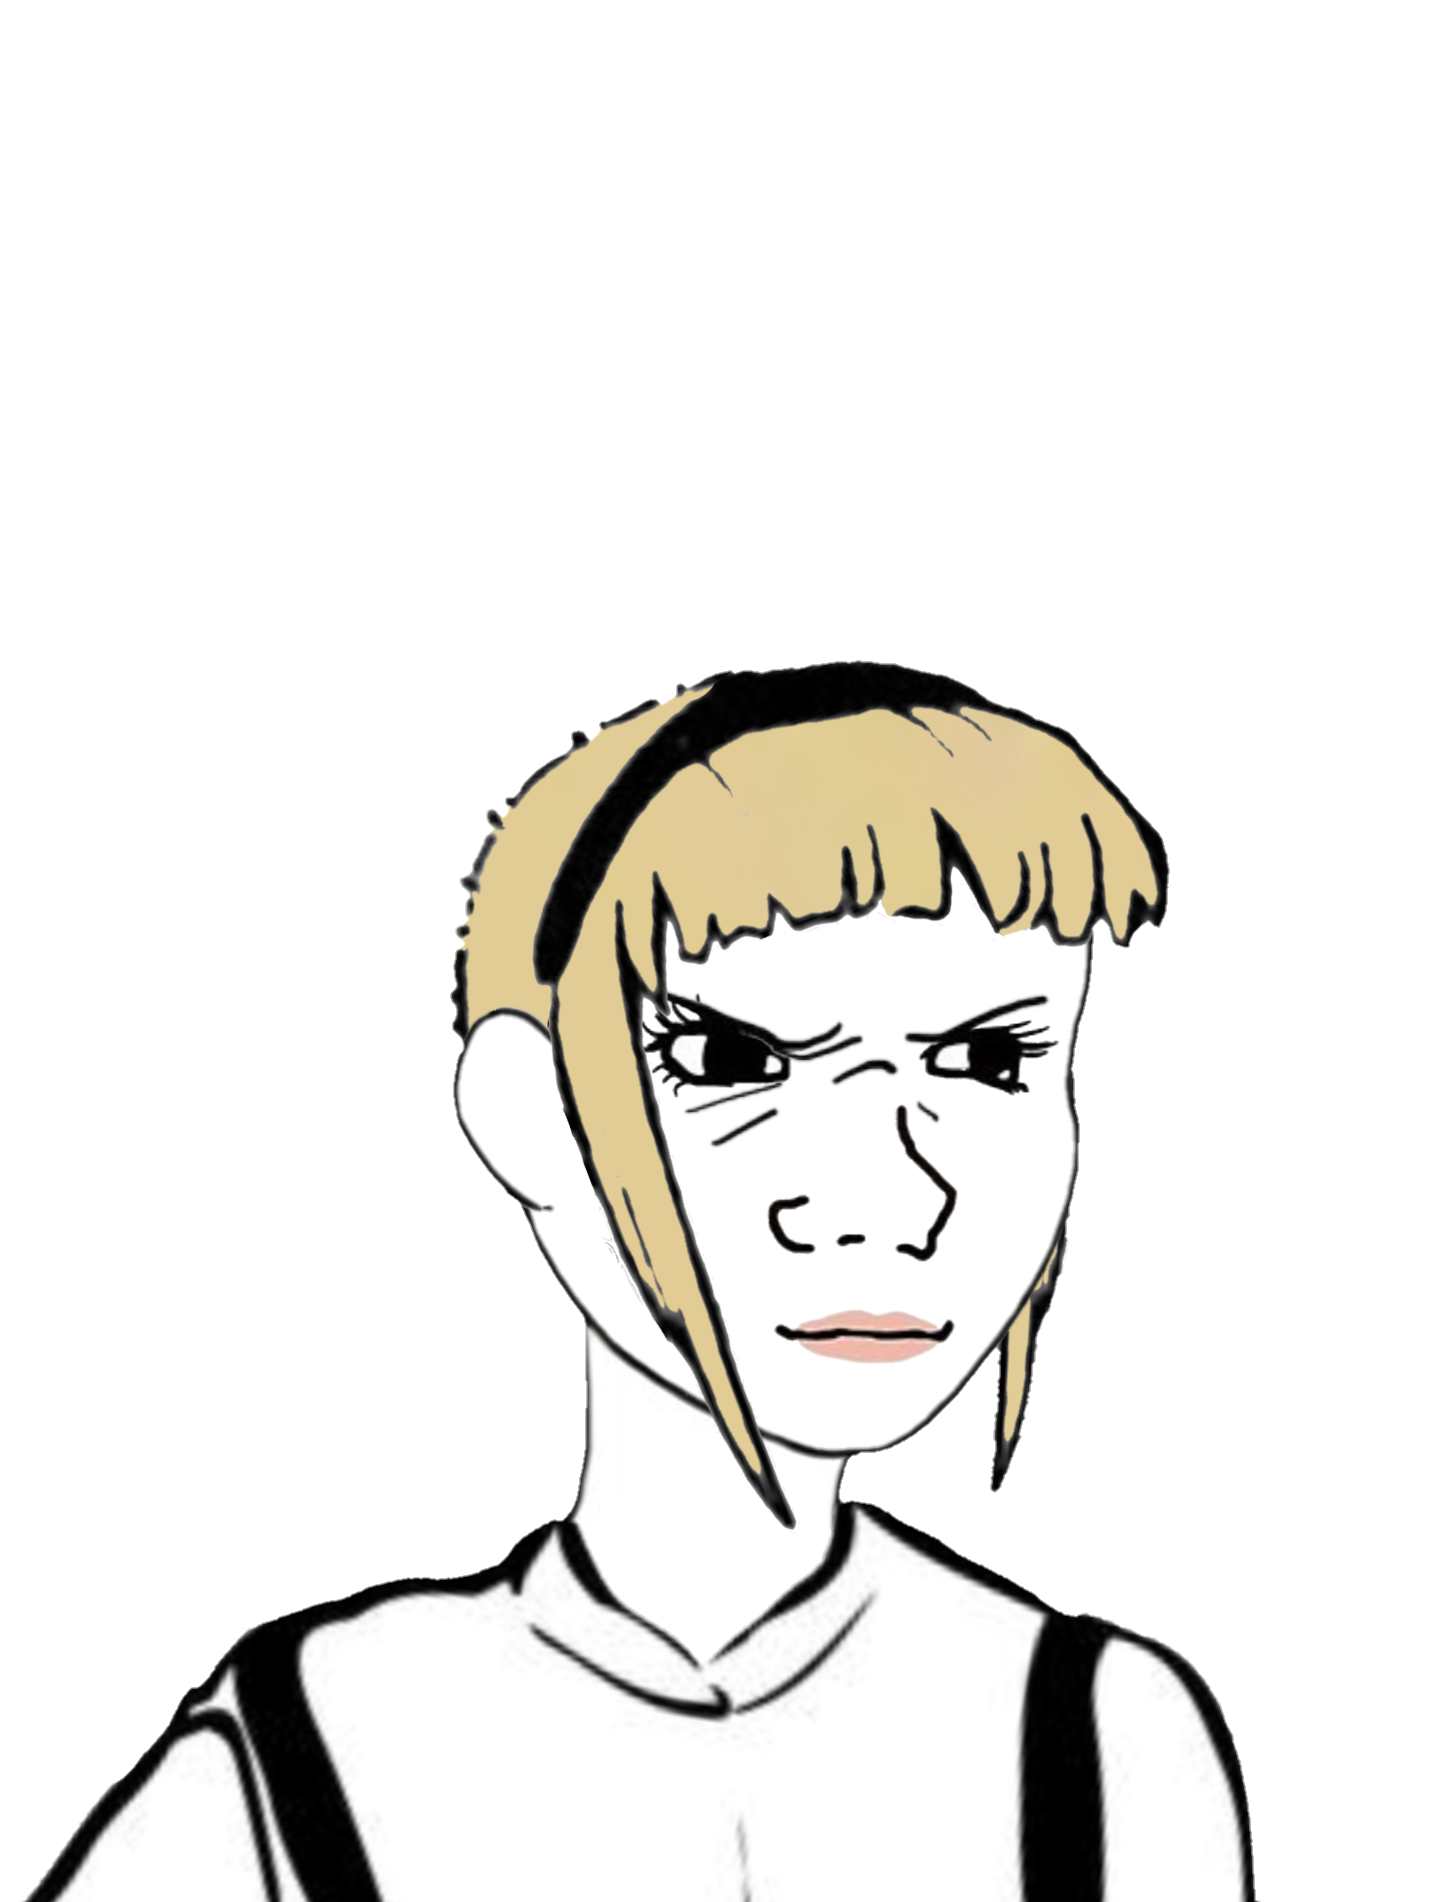
Label: 5_Trad_Wife